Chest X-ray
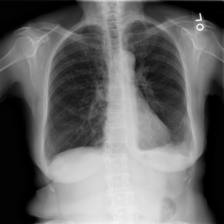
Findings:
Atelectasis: positive
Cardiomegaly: negative
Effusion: positive
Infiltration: negative
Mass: negative
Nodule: negative
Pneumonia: negative
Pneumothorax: negative
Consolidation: negative
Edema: negative
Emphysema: negative
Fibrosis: negative
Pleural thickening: positive
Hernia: negative